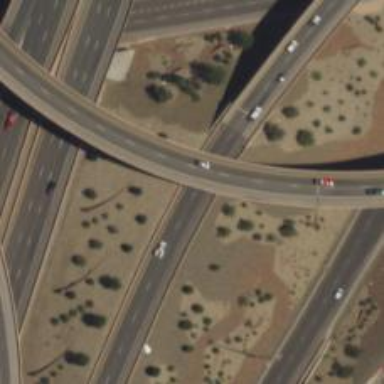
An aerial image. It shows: Motorway link.